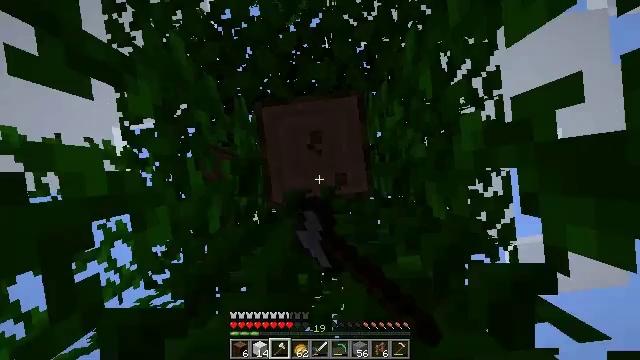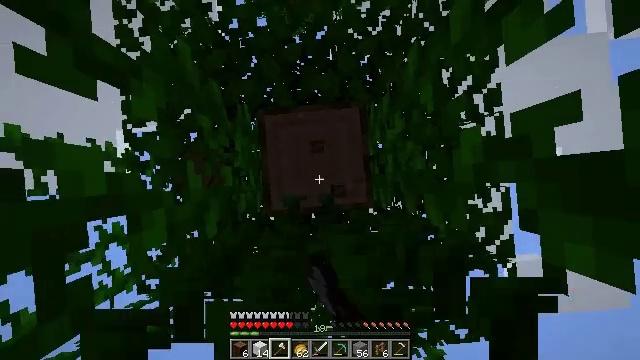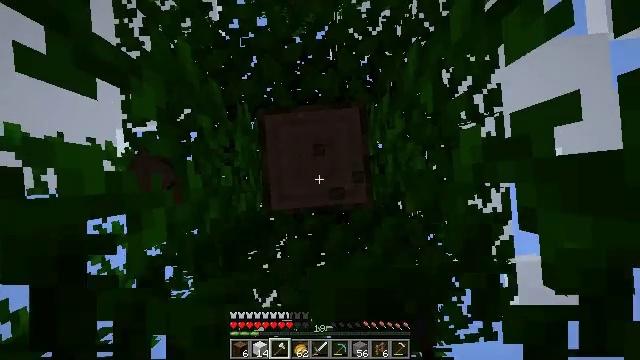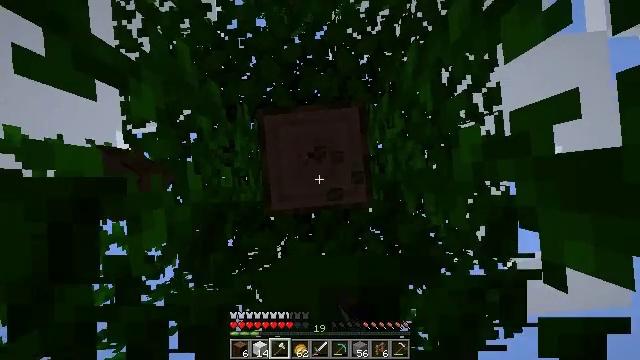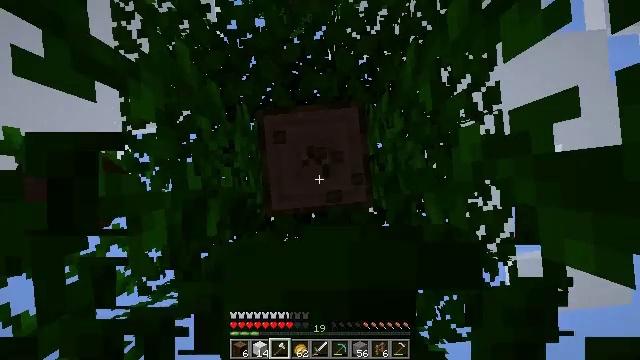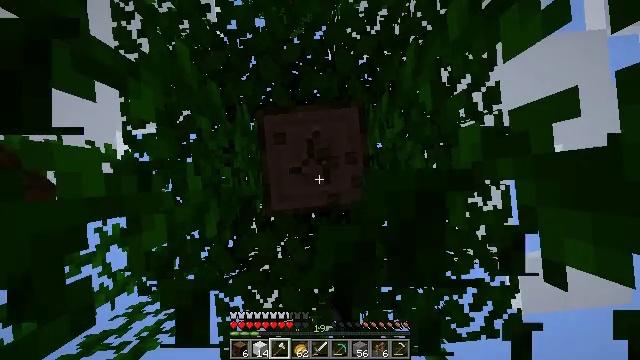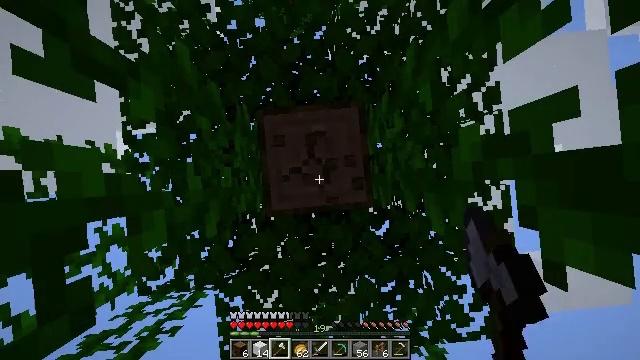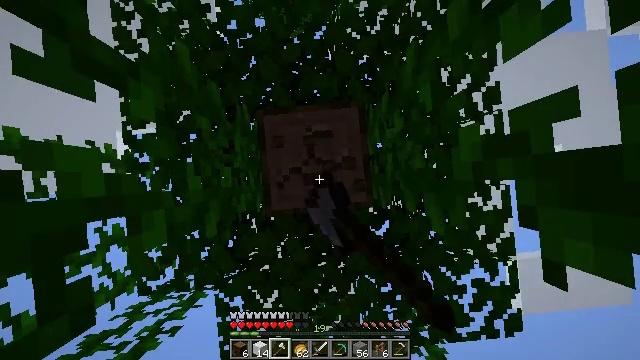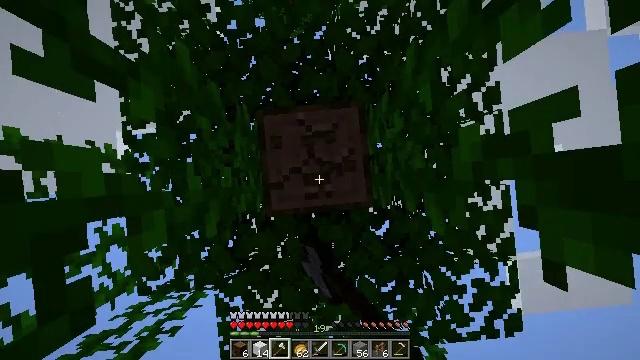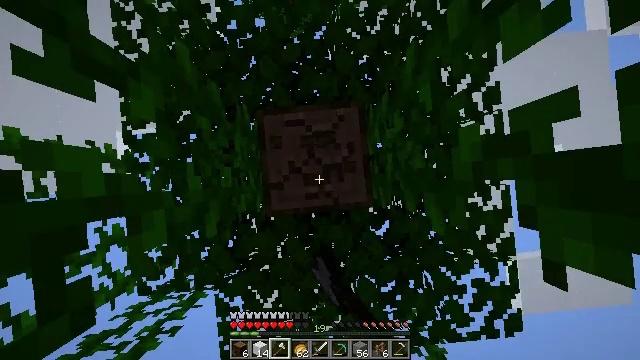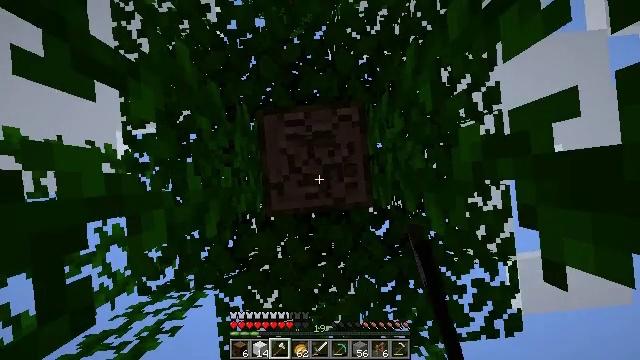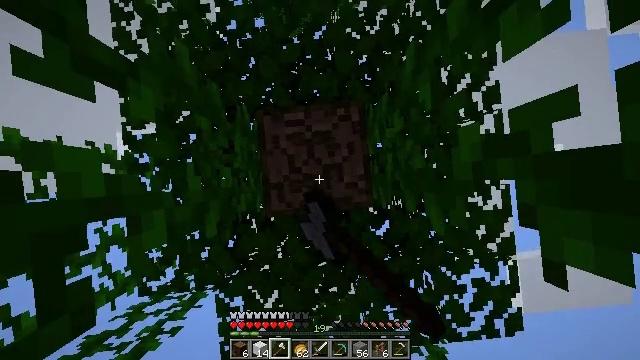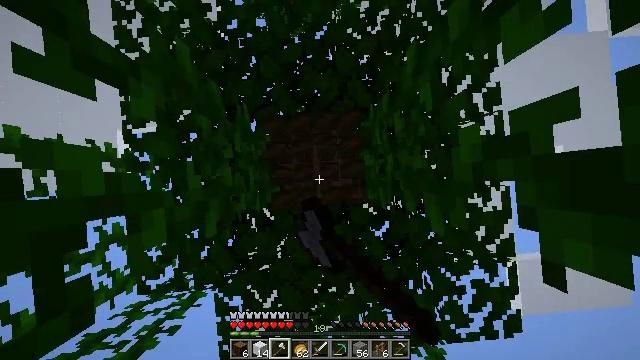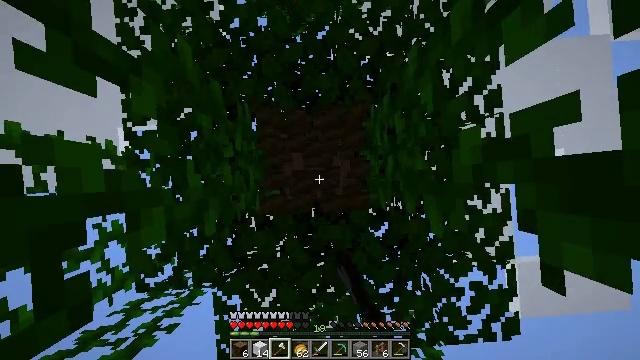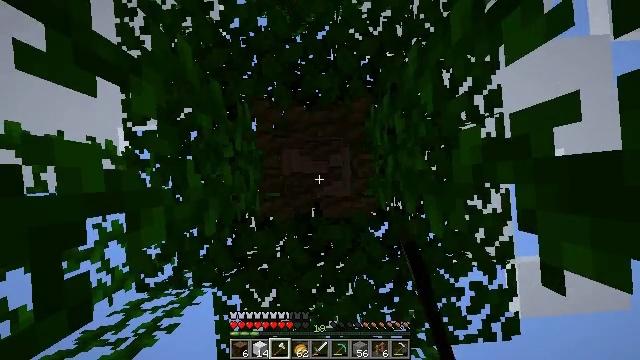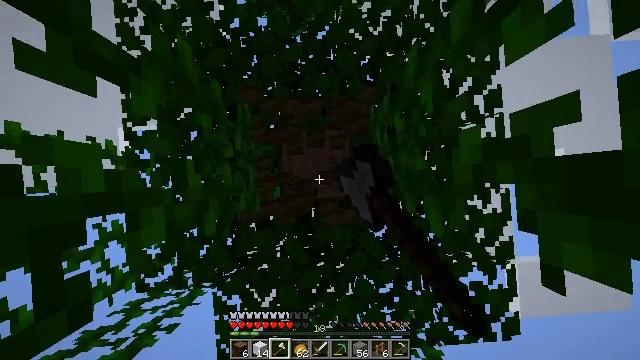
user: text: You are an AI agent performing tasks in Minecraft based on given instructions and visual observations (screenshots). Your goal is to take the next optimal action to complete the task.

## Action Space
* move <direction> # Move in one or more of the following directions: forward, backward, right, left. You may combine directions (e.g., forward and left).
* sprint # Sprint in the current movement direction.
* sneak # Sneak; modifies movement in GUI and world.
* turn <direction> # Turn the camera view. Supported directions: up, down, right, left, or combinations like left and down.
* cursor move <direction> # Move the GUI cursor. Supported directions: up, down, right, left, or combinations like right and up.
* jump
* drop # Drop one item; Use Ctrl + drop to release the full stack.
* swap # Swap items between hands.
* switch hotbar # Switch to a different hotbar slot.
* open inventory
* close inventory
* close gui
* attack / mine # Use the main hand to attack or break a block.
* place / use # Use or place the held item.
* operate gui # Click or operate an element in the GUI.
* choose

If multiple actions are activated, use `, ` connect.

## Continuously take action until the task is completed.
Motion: motion action
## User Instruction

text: Harvest the jungle log from the tree trunk.
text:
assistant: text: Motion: turn right and up, attack / mine
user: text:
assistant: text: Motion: turn up, attack / mine
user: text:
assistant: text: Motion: turn up, attack / mine
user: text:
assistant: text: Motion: attack / mine
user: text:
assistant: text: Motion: attack / mine
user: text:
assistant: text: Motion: attack / mine
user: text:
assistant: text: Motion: attack / mine
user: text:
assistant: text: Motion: attack / mine
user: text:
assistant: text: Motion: attack / mine
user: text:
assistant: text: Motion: attack / mine
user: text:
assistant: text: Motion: attack / mine
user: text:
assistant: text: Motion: turn up, attack / mine
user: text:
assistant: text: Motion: turn up, attack / mine
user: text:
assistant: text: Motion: attack / mine
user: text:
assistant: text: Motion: attack / mine
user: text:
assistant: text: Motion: attack / mine
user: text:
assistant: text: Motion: attack / mine
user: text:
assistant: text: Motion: attack / mine
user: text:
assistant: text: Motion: attack / mine
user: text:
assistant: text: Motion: attack / mine
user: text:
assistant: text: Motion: attack / mine
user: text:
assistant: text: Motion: attack / mine
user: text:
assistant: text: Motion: attack / mine
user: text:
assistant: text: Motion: attack / mine
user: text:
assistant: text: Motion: attack / mine
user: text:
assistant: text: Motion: attack / mine
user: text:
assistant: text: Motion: attack / mine
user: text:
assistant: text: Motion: attack / mine
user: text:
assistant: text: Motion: attack / mine
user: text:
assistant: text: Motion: attack / mine